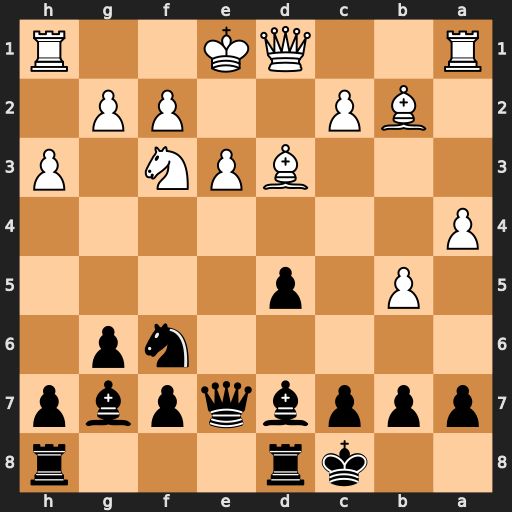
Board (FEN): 2kr3r/pppbqpbp/5np1/1P1p4/P7/3BPN1P/1BP2PP1/R2QK2R
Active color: b
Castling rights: KQ
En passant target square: -
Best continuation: Qb4+ Qd2 Qxb2